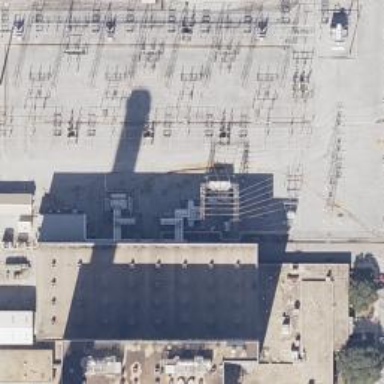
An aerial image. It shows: Switch for power supply.